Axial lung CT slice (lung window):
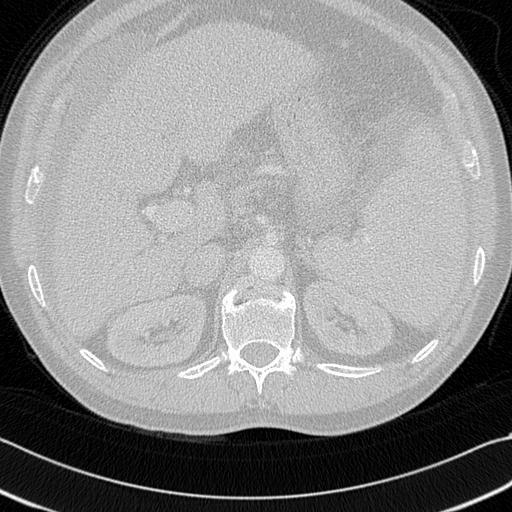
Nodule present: no